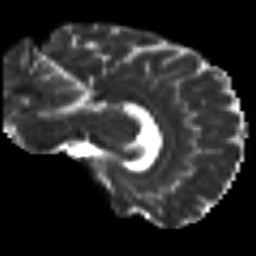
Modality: T2w
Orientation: sagittal
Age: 50
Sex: female
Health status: healthy
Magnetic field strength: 3 T
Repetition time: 8.4 s
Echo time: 0.0926 s